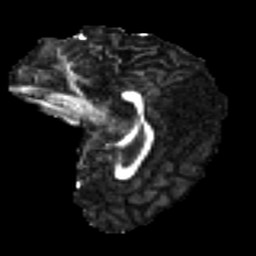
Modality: FA
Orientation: sagittal
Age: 19
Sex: male
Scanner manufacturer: ge
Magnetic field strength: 3 T
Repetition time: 7.8 s
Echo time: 0.0606 s